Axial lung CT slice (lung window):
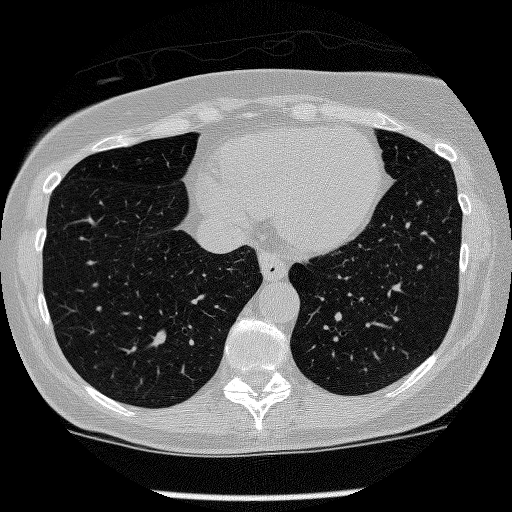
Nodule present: no